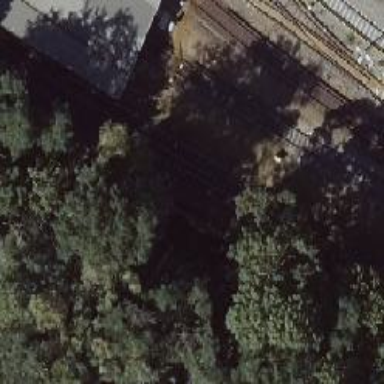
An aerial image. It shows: Yard area with electrified rail on top.